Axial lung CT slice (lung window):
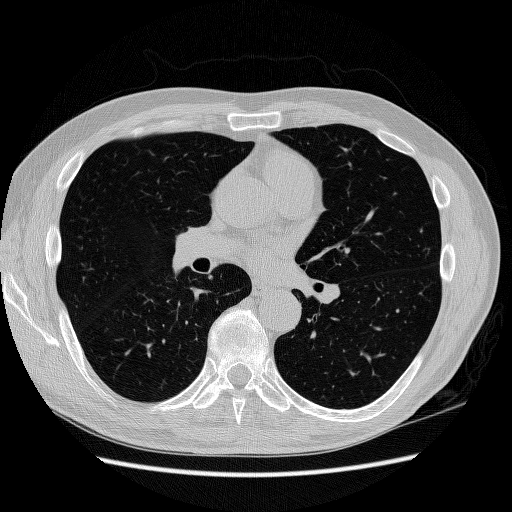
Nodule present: no